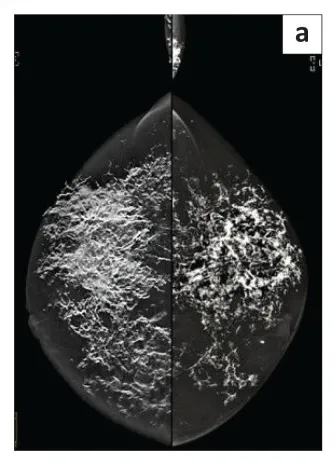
The 2021. Craniocaudal (CC).
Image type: radiology (x_ray)